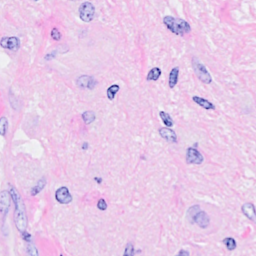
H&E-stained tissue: Breast